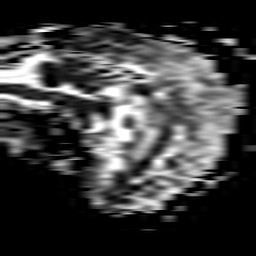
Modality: ADC
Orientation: sagittal
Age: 76
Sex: male
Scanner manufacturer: philips
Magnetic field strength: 3 T
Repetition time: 3.204 s
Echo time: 0.076 s